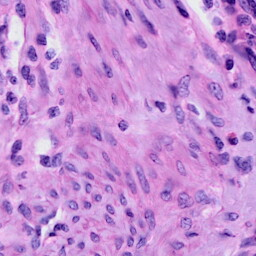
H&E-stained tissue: Cervix